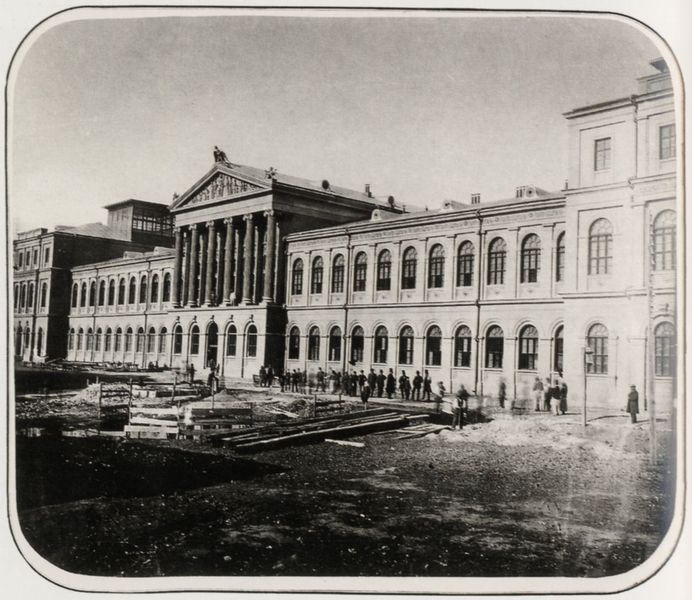
Titel: Der Neubau der Universität in Bukarest
Künstler: Carol Szathmari
Standort: Köln
Institution: Agfa Photo-Historama
Schlagwörter: dunkel, flügel, himmel, weiß, menschen, fenster, glas, grau, hell, holz, lampen, laterne, laternen, licht, männer, schwarz, strasse, säule, säulen, dach, gebäude, haus, schloss, architektur, rahmen, steine, erde, gitter, boden, klassizismus, oper, deutschland, relief, fassade, zug, dächer, giebel, platz, arbeiter, grube, balken, bretter, pfosten, foto, fotografie, photographie, bögen, eingang, loggia, berlin, gerüst, antike, palast, stockwerk, schwarzweiss, bahnhof, reihe, photo, dreiecksgiebel, portal, ionisch, antik, rundbögen, tempel, museum, träger, aufnahme, bau, absperrung, palais, baustelle, tempelfront, tympanon, mittelrisalit, mittelbau, pinakothek, bauarbeiten, rundbogenfenster, palladio, opera, regierungsgebäude, gla, hauptfront, eröffnung, brachland, 19. jahrhundert, antikl